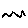
Label: zigzag